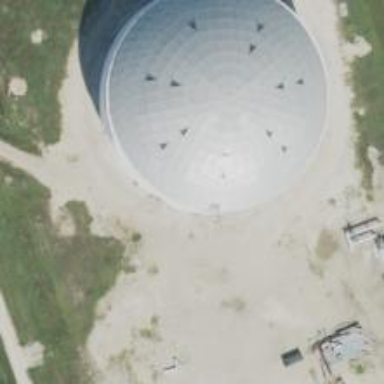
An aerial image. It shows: Storage tank that is man-made.